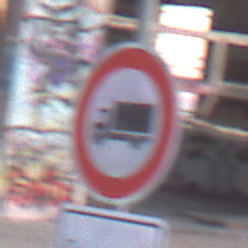
Verkehrszeichen: VerbotFuerKraftfahrzeugeUeberDreiKommaFuenfTonnen
Zusatzzeichen unten: ZeitangabenMitBeschraenkungAufWochentage8
Umgebung: Outdoor, Suburban
Tageszeit: SunriseSunset
Wetter: PartlyCloudy
Licht: Natural
Jahreszeit: NotSpecified
Kontrast: LowContrast